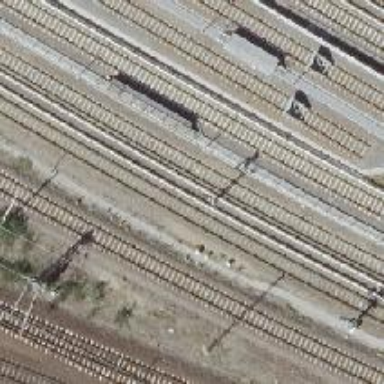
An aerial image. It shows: Railway signal.